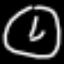
Label: clock